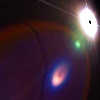
Label: sunburn